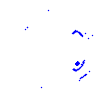
Particle: kaon